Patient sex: M
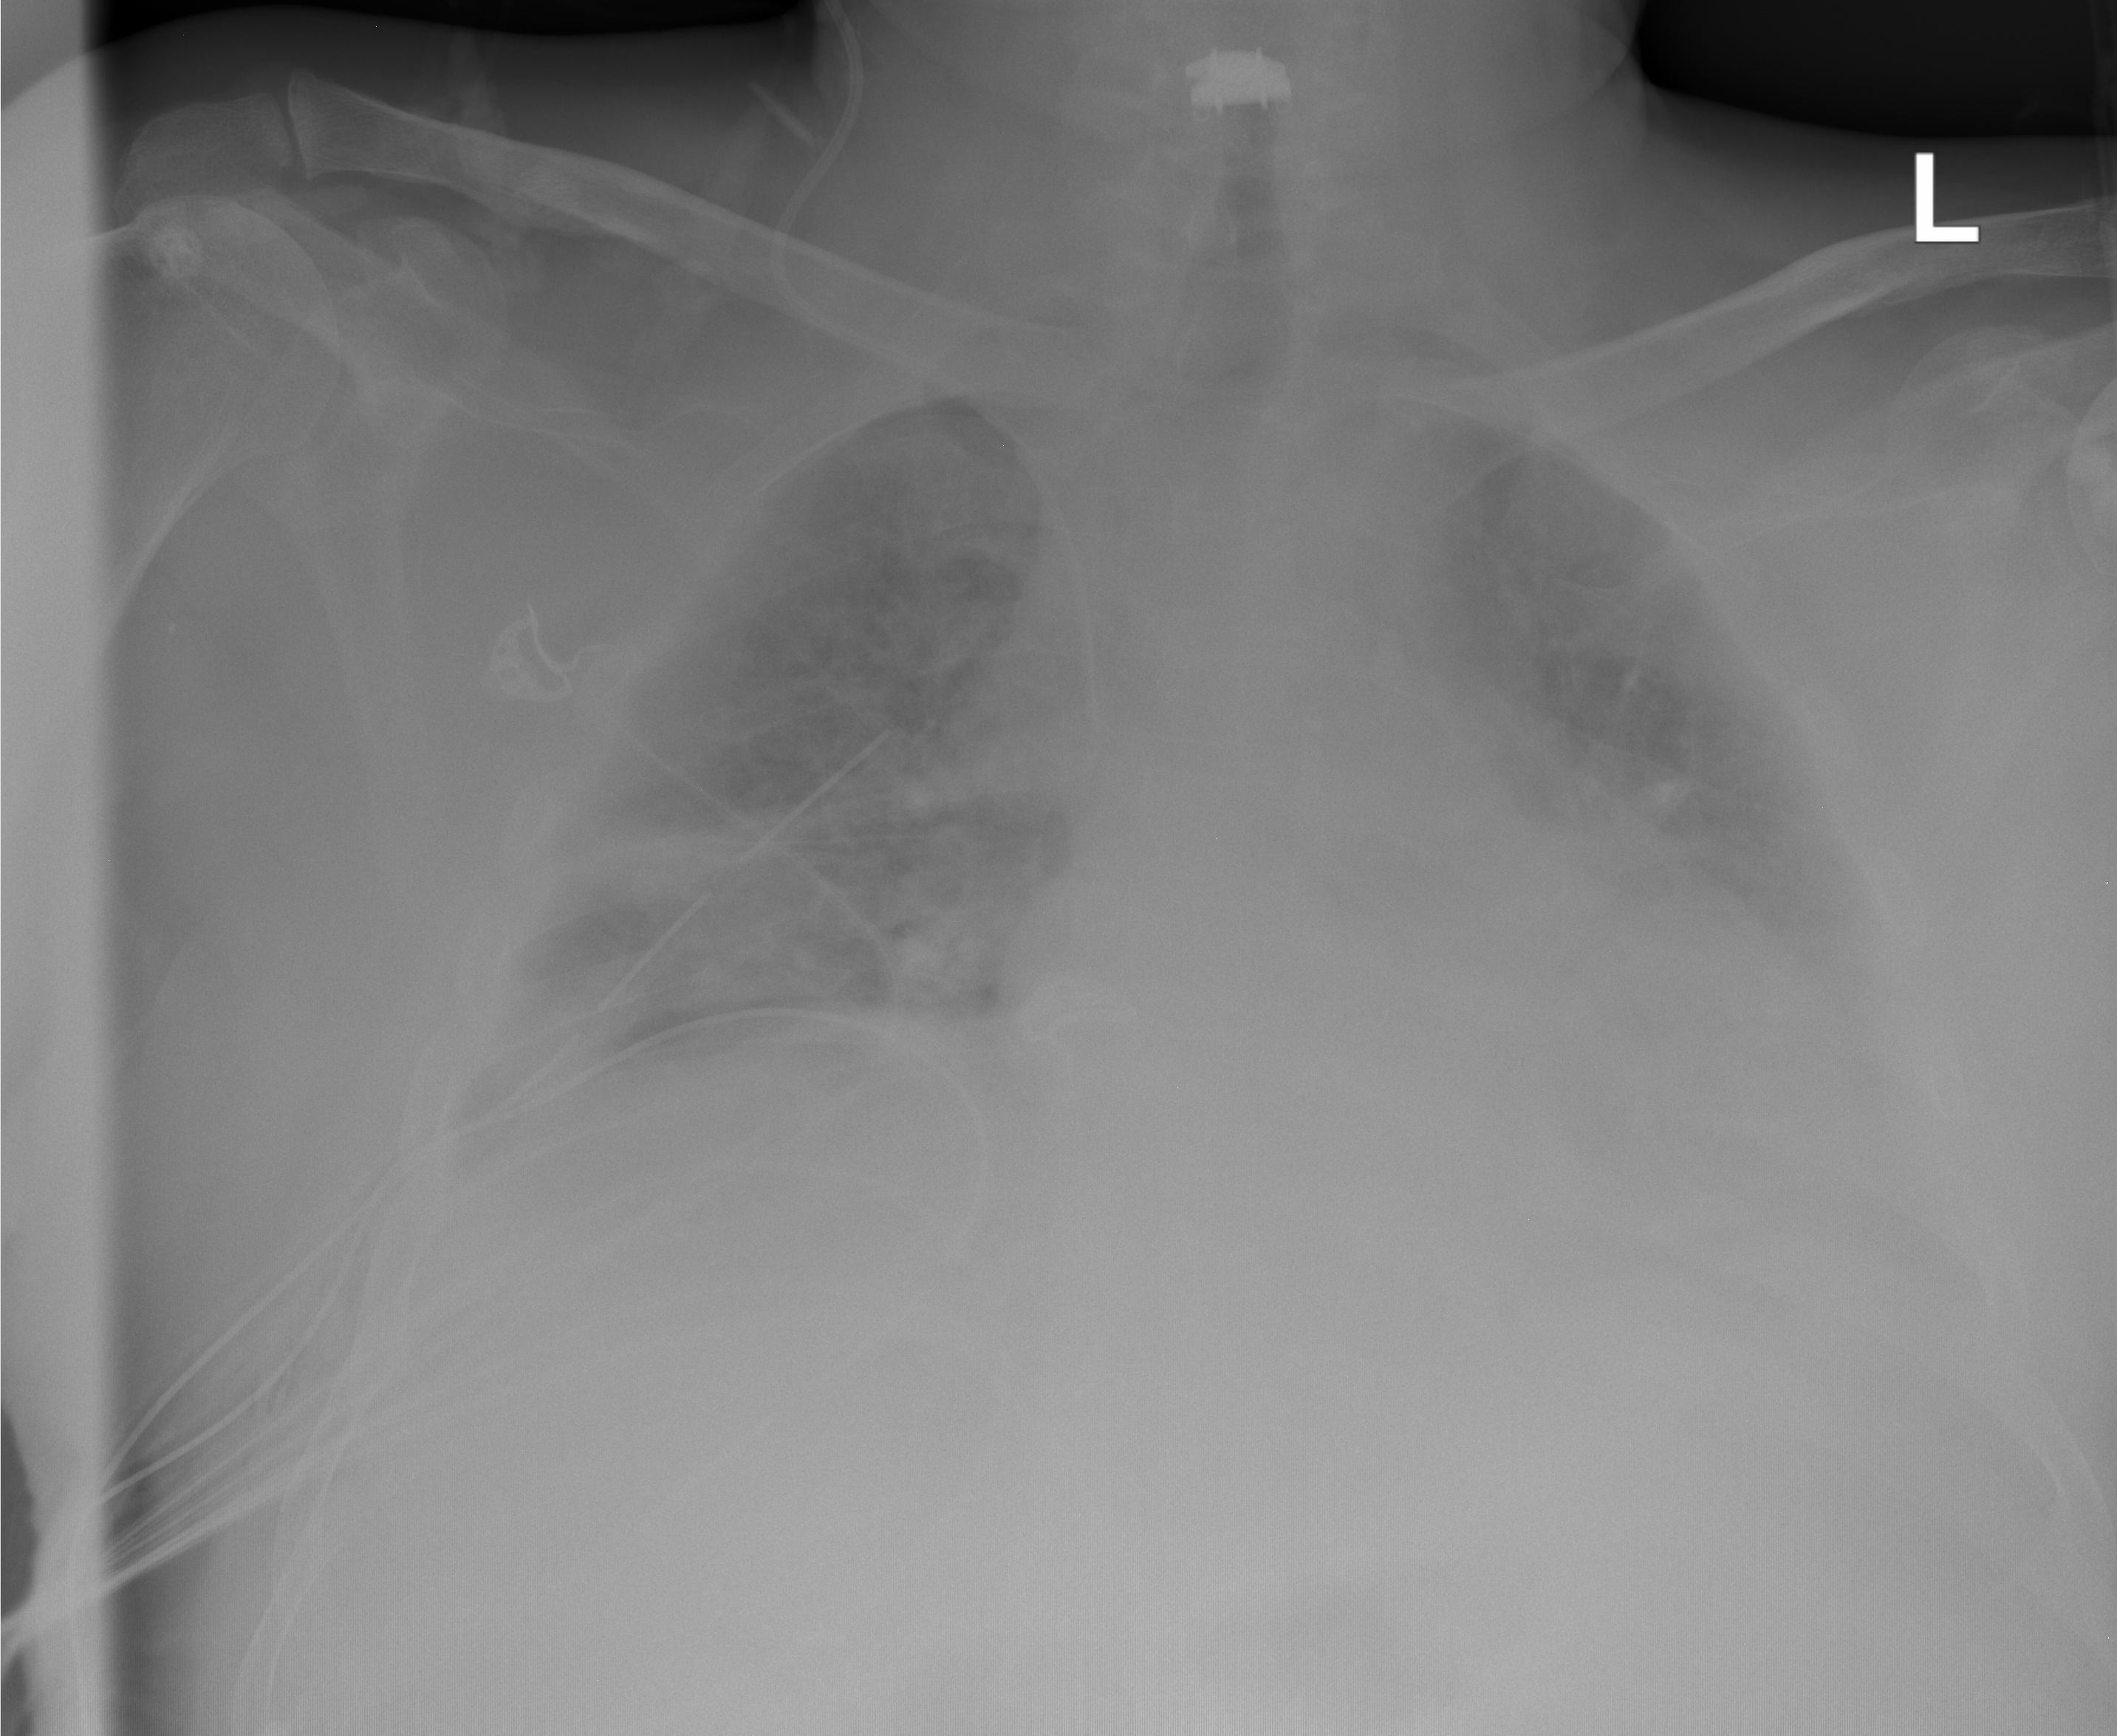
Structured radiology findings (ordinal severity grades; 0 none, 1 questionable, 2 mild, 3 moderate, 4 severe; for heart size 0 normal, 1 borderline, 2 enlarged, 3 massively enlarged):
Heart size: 1
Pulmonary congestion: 2
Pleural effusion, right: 1
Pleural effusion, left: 2
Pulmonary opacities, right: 2
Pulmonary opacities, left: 0
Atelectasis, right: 2
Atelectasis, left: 2